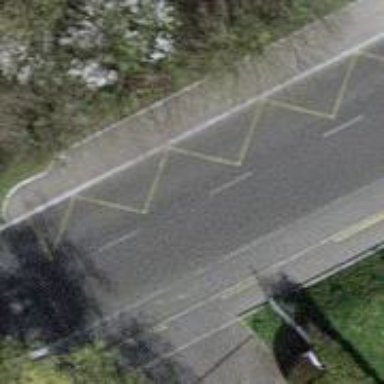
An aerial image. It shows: Bus stop with designated public transport stop position.